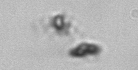
Label: detritus